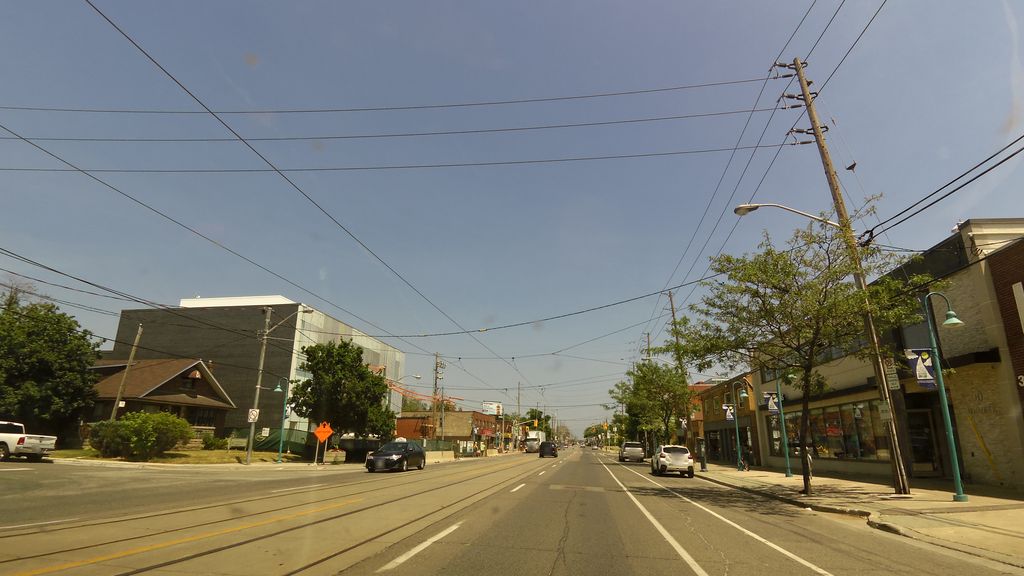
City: toronto